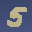
Label: 5